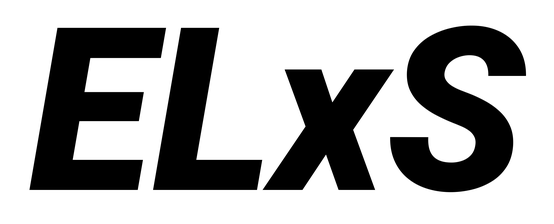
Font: Roboto-Italic_Black_Italic